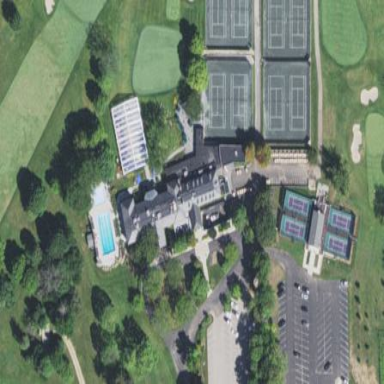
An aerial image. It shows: Clubhouse building at golf course.